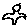
Label: bird